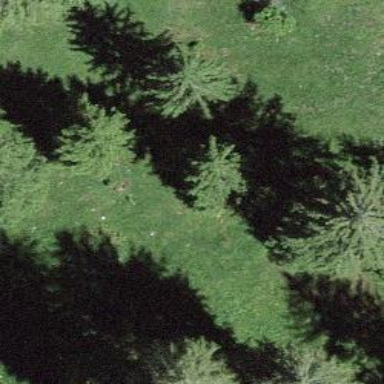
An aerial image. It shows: Beautiful tree in nature.